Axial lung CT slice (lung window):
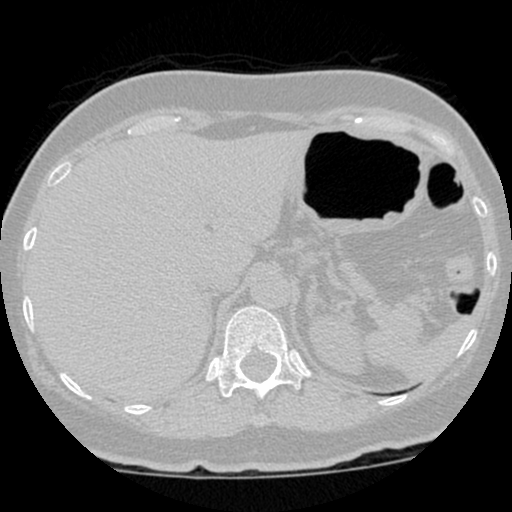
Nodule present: no